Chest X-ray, AP view. Patient: 58 years old, sex M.
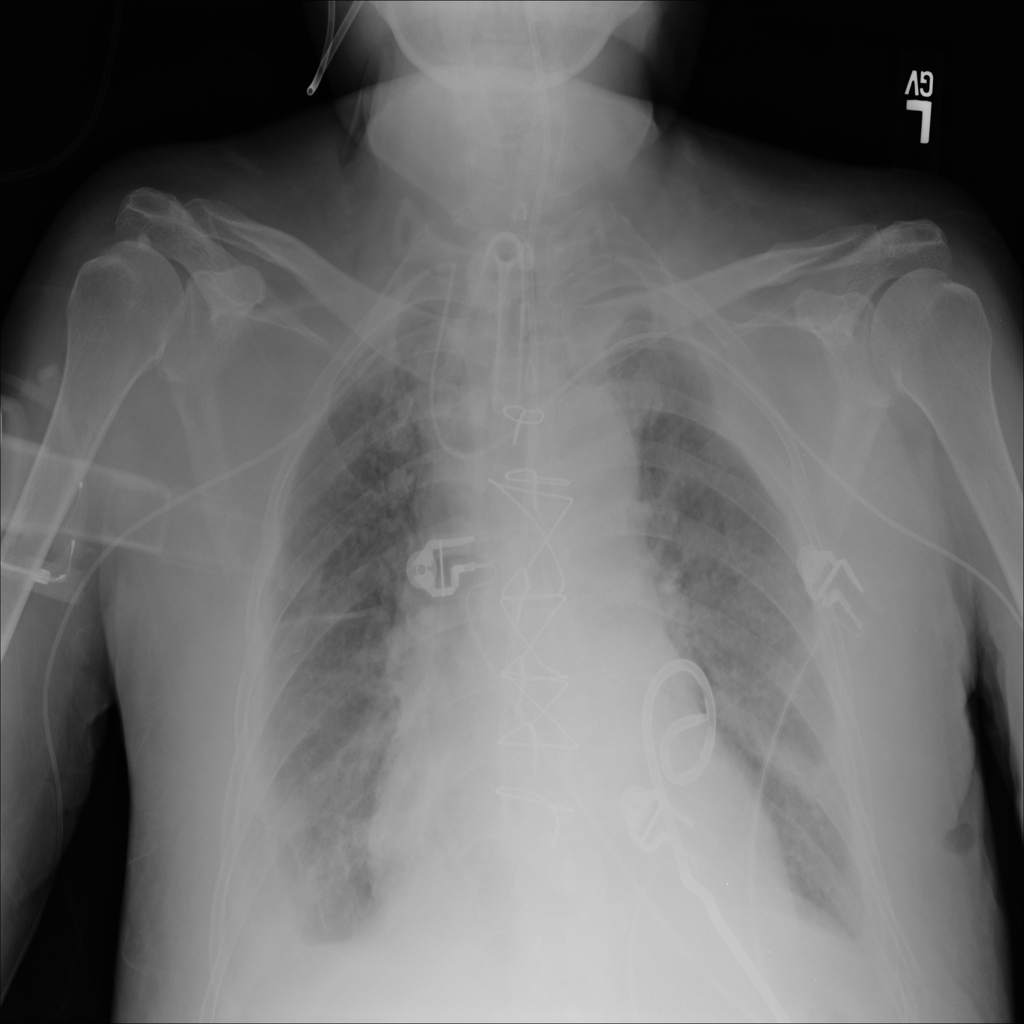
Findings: Effusion